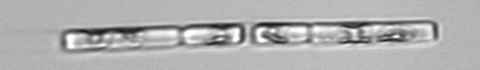
Label: Guinardia_delicatula